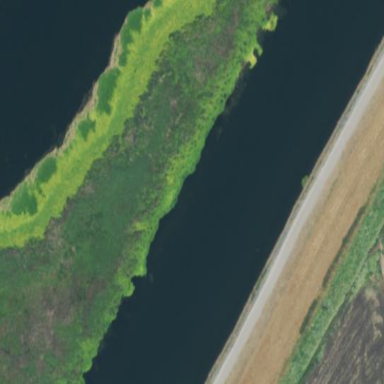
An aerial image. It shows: Marshy wetland area.